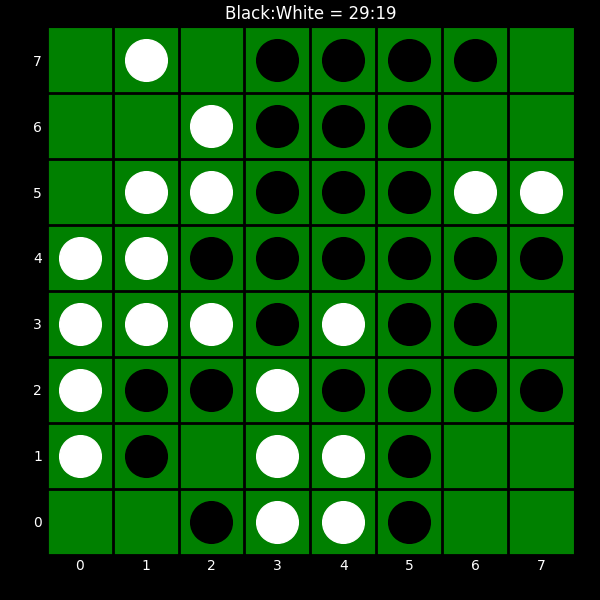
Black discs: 29
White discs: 19